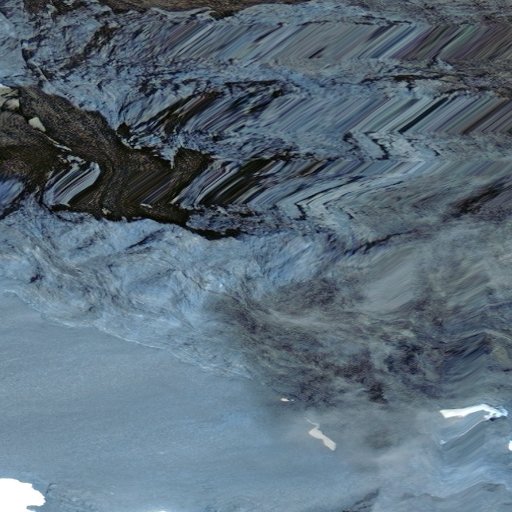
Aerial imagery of mountain in Alaska named Virgin Peak containing only unknown